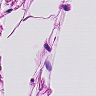
Metastatic tissue present: no